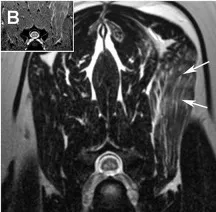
MRI features of the SEM-like phenotype, Case 4. On transverse images, SEM appears as bilaterally symmetric T2W and T2*GRE There is heterogeneously increased T2W signal [, arrow.
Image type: radiology (mri)